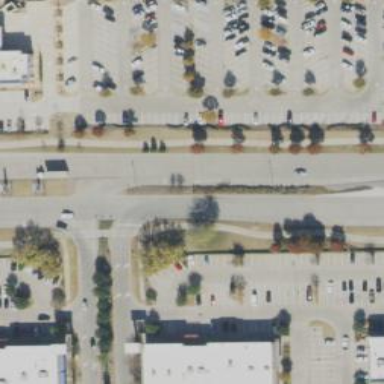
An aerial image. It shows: Secondary road with separate sidewalk.